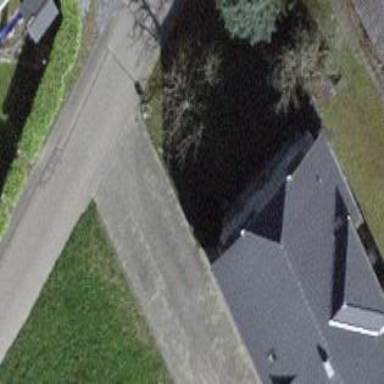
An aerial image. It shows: Detached building with tile roof.